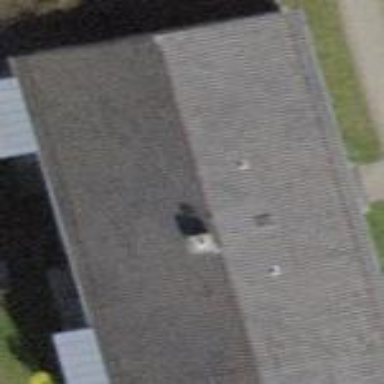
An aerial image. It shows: Building with pitched roof.